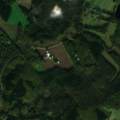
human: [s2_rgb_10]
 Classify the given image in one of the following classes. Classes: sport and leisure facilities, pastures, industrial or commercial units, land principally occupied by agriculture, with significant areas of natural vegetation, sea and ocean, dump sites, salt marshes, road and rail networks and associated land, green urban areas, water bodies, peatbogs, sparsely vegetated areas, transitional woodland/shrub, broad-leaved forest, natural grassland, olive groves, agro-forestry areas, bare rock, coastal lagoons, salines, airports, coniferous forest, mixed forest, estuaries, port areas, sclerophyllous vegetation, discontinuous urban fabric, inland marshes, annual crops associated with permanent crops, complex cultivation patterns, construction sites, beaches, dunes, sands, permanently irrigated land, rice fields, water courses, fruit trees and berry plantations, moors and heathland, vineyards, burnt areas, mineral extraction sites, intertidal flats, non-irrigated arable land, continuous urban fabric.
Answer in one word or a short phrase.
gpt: non-irrigated arable land, broad-leaved forest, coniferous forest, mixed forest